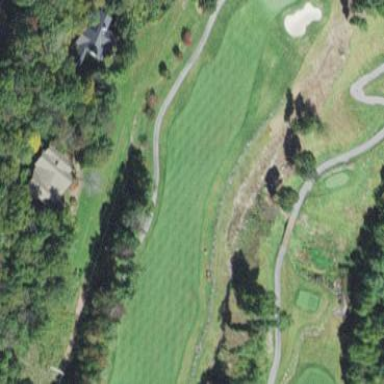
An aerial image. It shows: Grassy area used as driving range for golf.